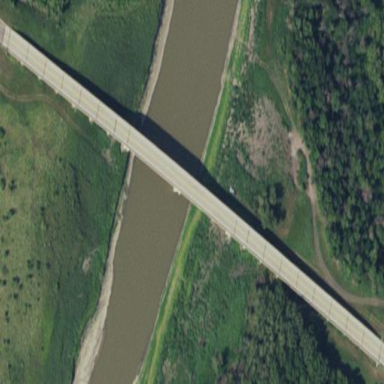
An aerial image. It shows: Man-made bridge.